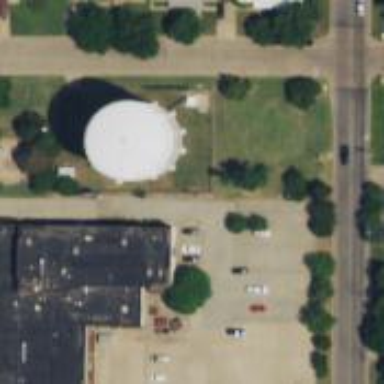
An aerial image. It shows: Water tower that is man-made.